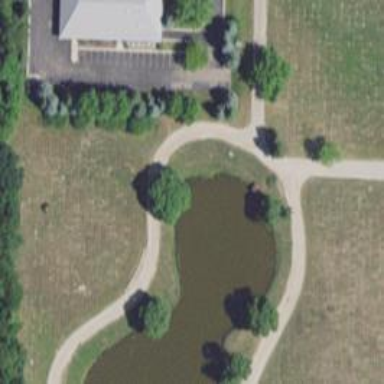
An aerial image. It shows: Peaceful pond surrounded by nature.